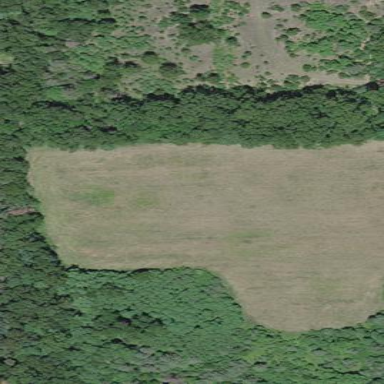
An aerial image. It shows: Wildlife opening in meadow area.